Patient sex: M
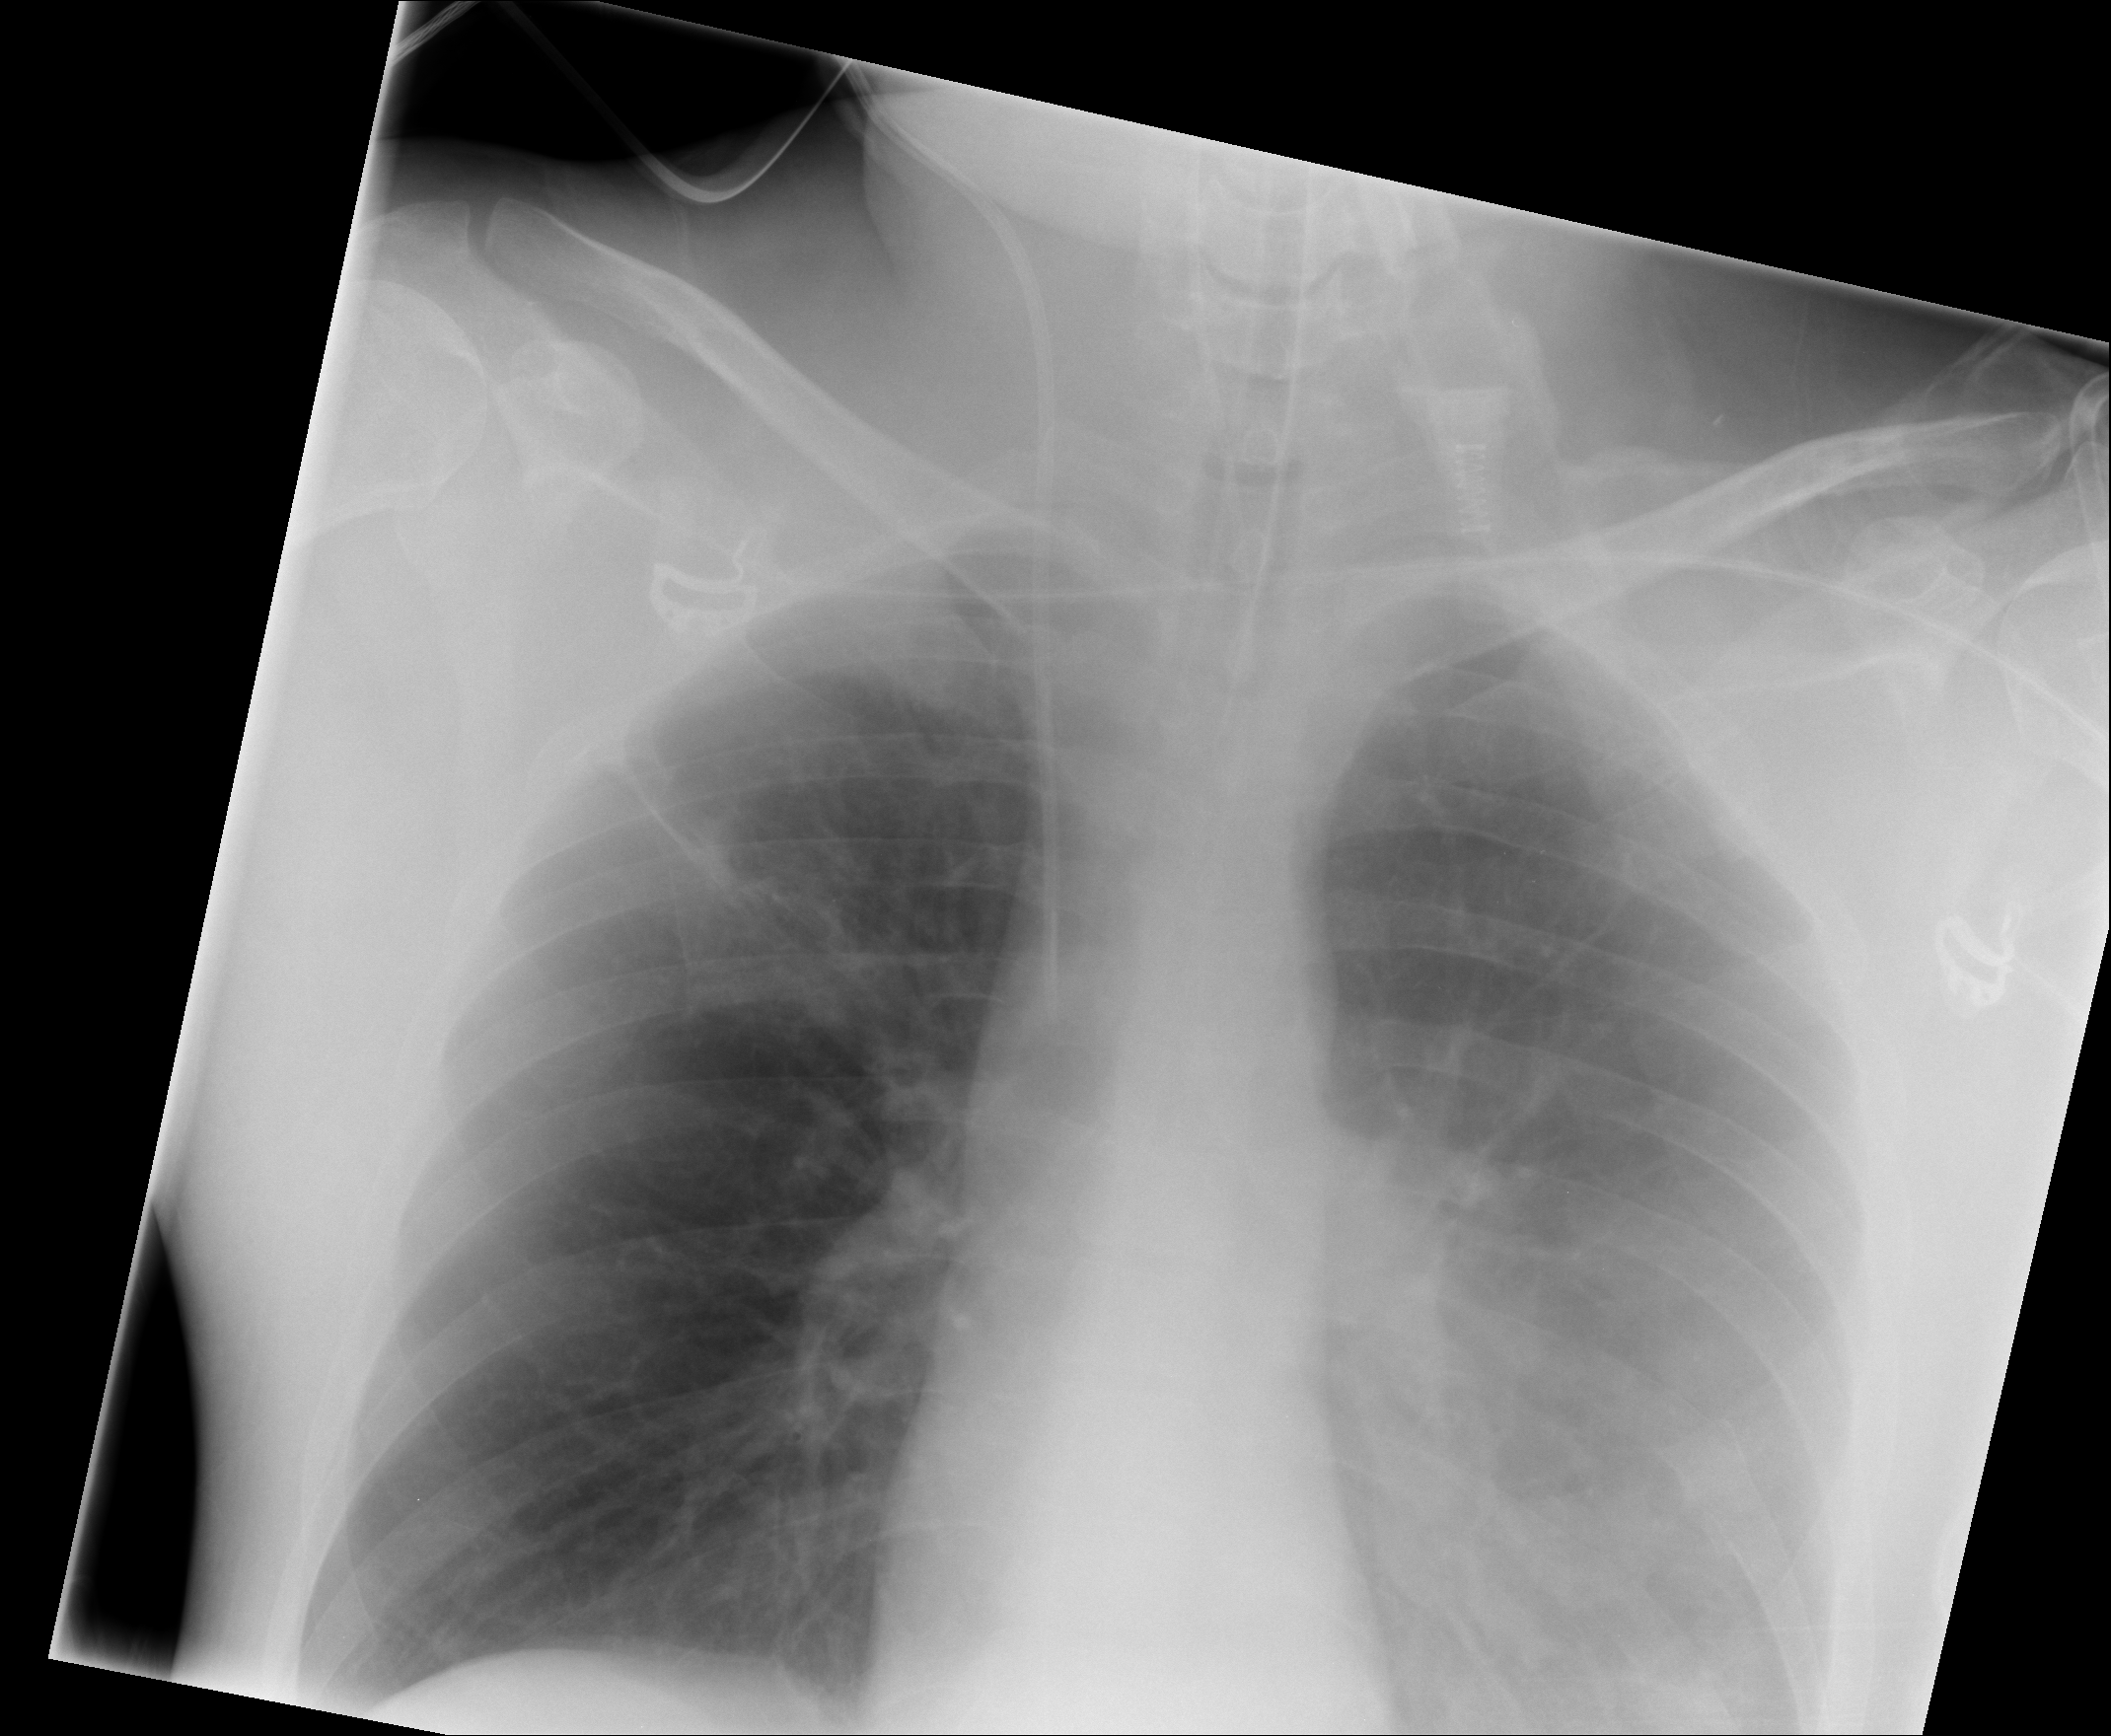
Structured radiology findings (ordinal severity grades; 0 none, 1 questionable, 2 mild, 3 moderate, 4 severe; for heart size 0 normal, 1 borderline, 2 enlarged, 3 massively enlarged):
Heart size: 0
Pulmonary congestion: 0
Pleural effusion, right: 0
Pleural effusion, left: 3
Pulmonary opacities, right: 0
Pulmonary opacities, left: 1
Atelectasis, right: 0
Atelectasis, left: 1